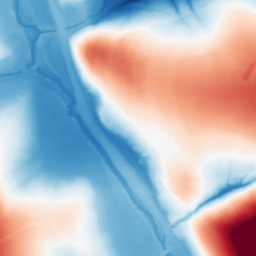
Category: morphological
Decomposition family: morphological
Decomposition parameters: operation: average
size: 100
Upsampling method: quintic
Upsampling parameters: scale: 8
Upsampling scale: 8